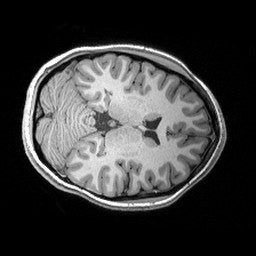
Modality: T1w
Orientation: axial
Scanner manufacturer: siemens
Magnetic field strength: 3 T
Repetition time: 2.53 s
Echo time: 0.00299 s